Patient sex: M
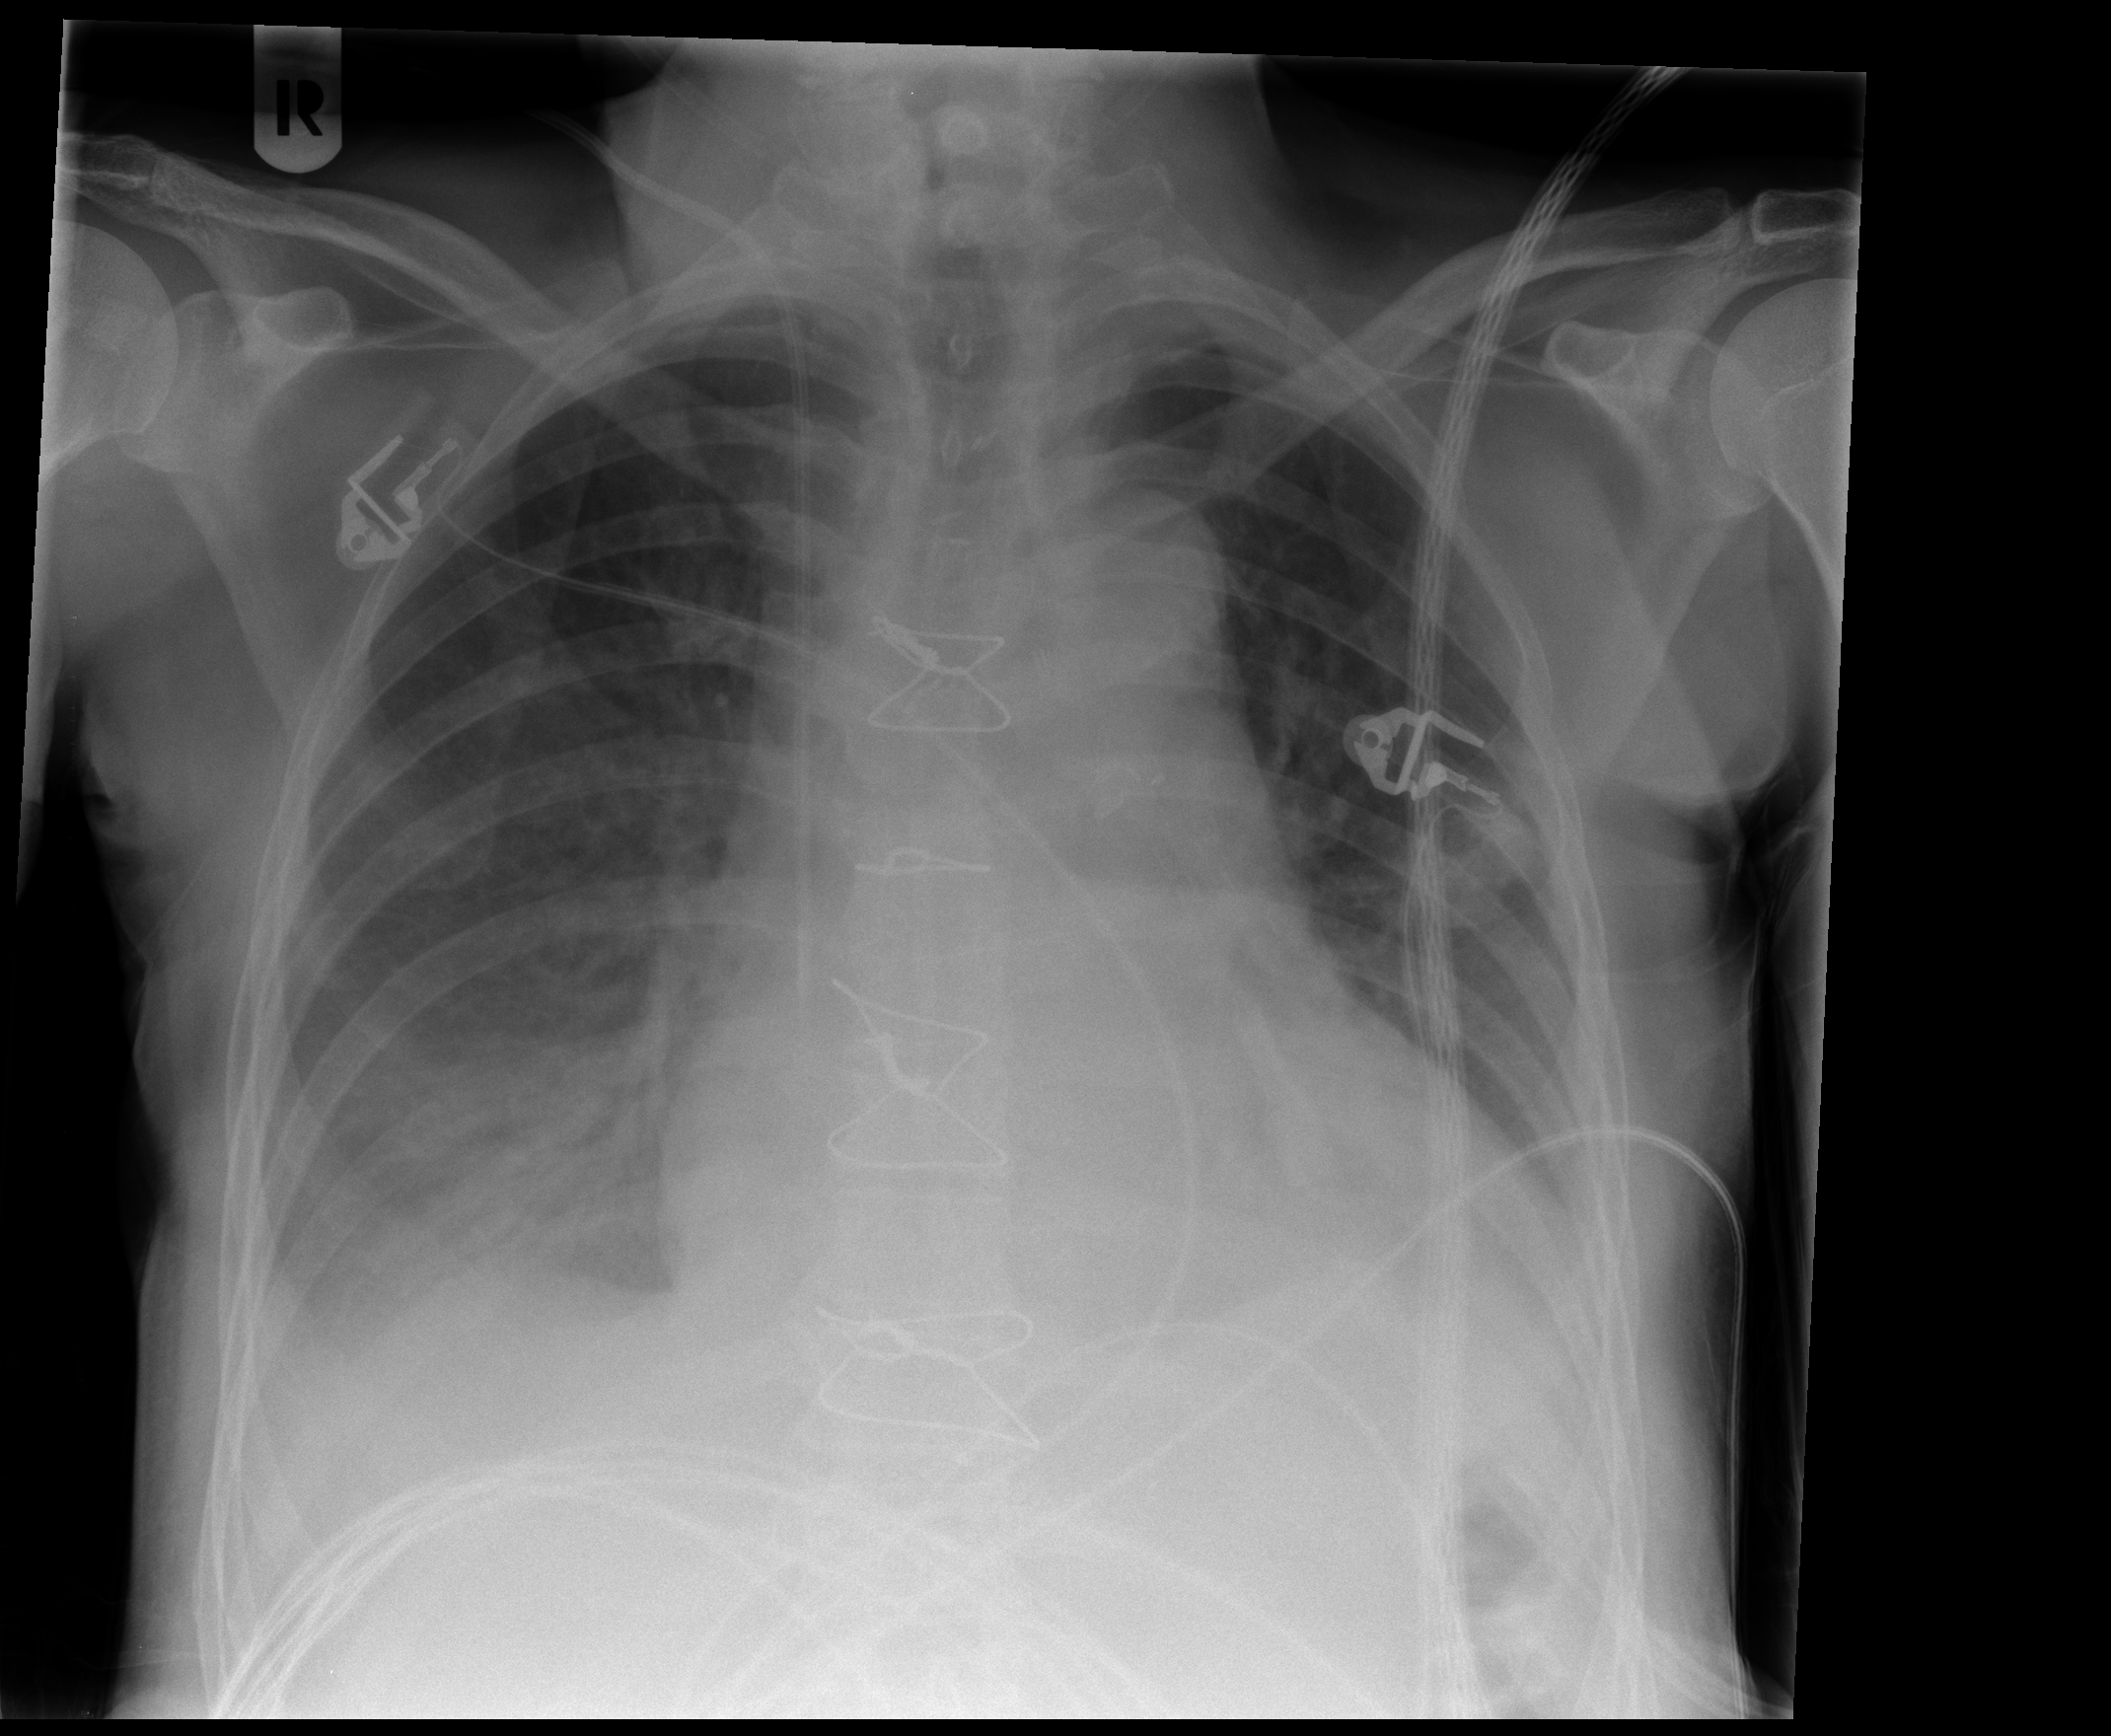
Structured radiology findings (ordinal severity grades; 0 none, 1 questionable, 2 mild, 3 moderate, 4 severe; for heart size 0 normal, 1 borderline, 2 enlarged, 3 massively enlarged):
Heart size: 2
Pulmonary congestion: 2
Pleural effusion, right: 3
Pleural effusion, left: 2
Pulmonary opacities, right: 1
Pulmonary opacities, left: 0
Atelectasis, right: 3
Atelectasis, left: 2